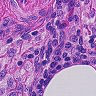
Metastatic tissue present: no